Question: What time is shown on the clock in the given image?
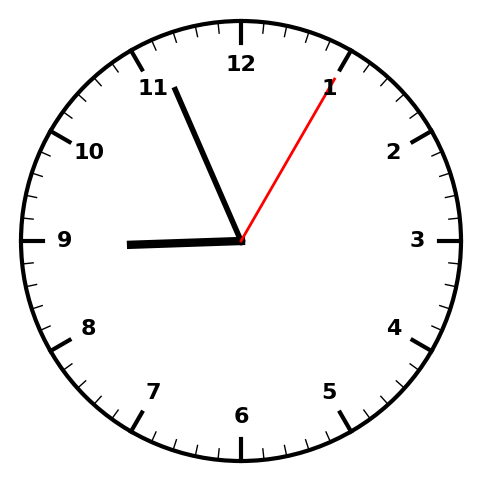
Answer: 08:56:05